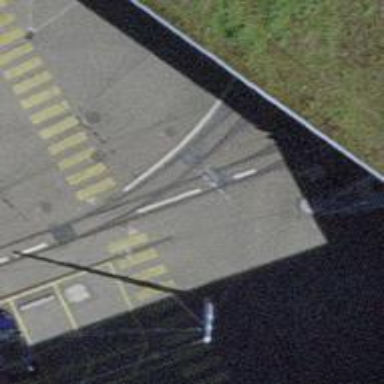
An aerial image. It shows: Tram railway with one track running through service yard. The railway is electrified with contact lines.